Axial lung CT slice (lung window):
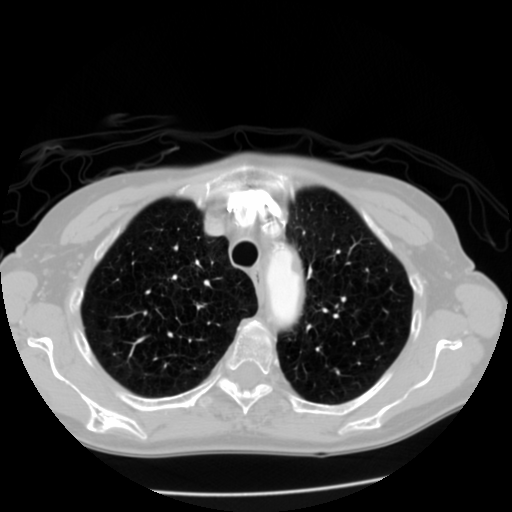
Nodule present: no